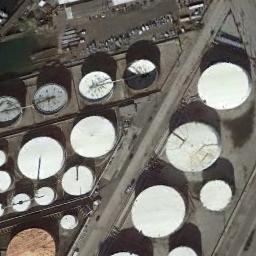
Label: storage_tank